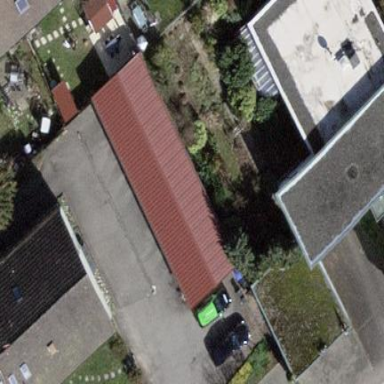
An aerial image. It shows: Group of garages.